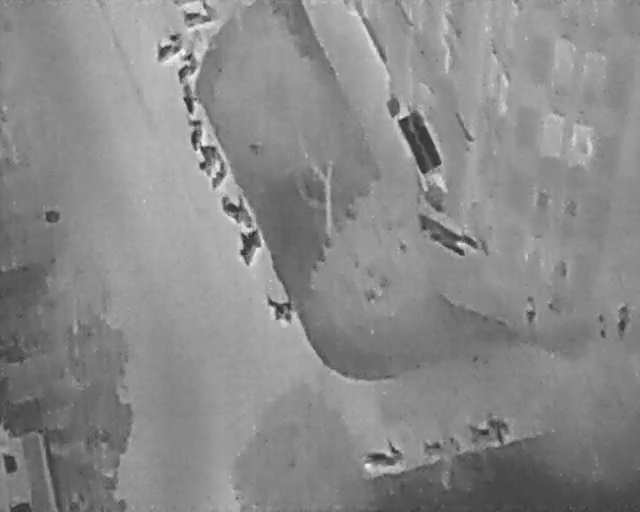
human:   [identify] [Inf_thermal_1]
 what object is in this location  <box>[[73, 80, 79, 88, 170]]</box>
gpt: <ref>1 large bicycle at the bottom right</ref>